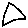
Label: triangle